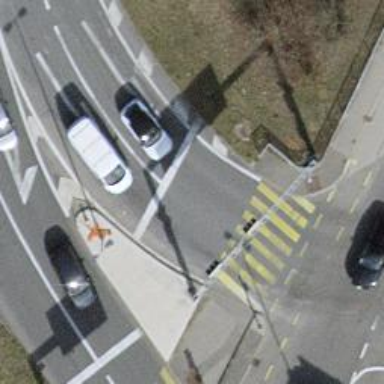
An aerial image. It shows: Road with traffic signals.